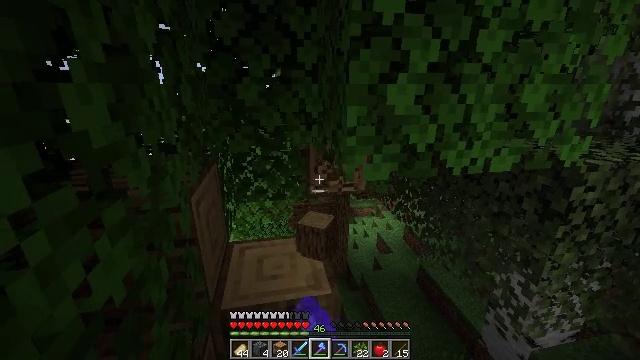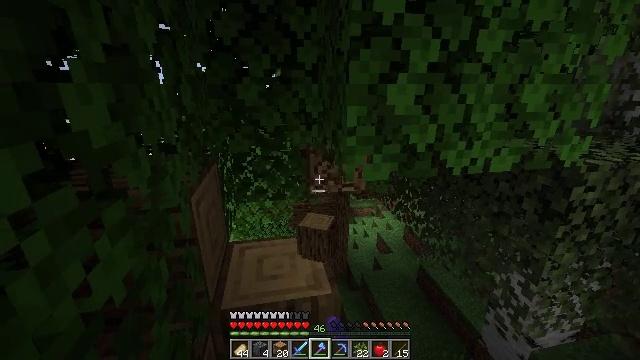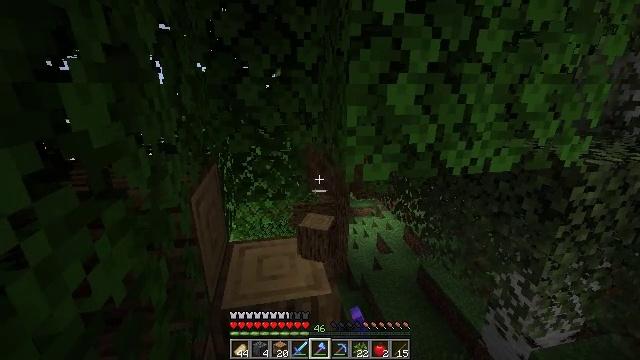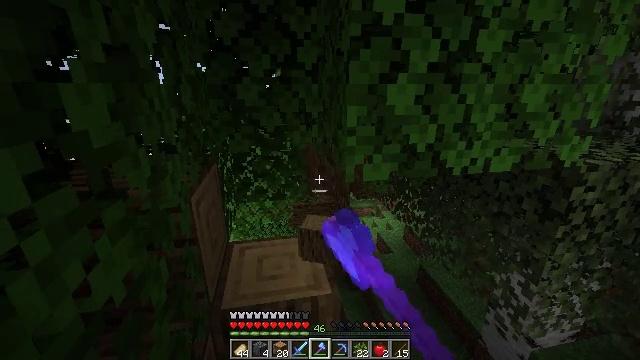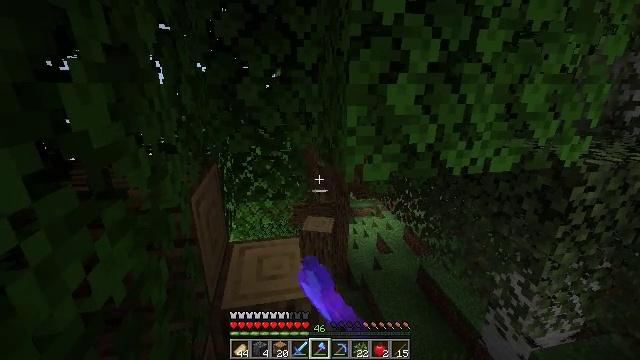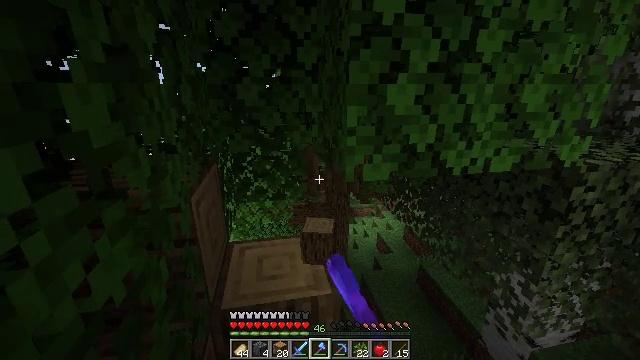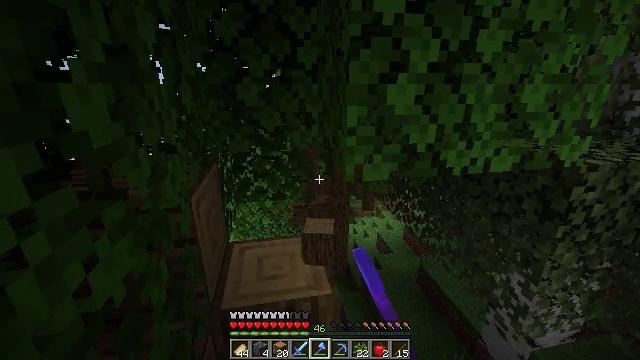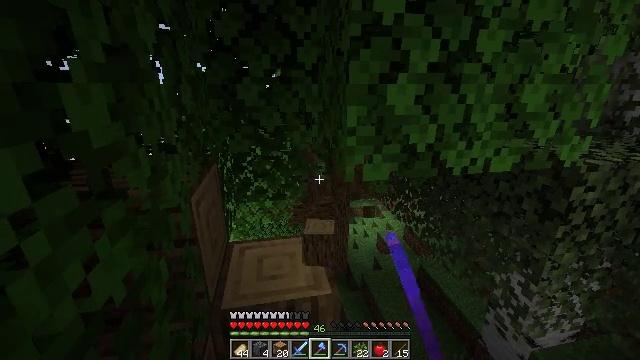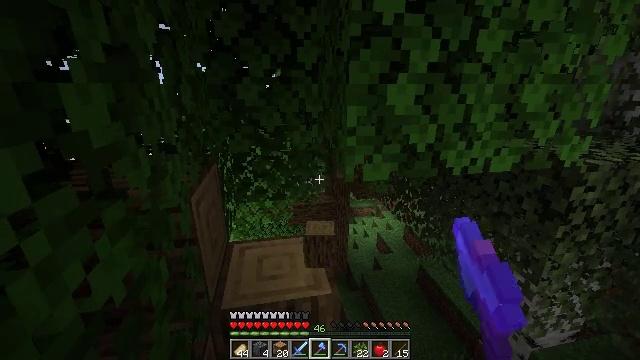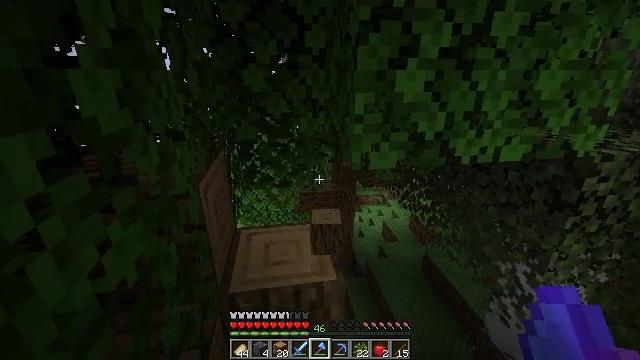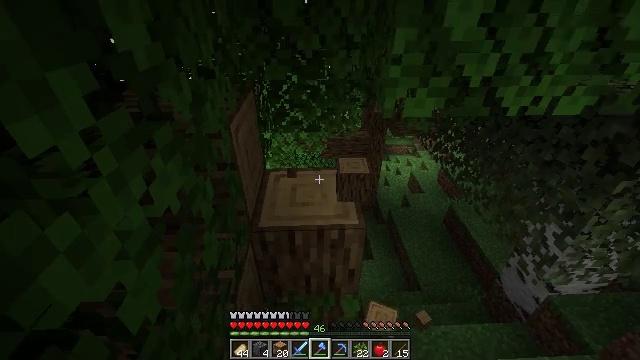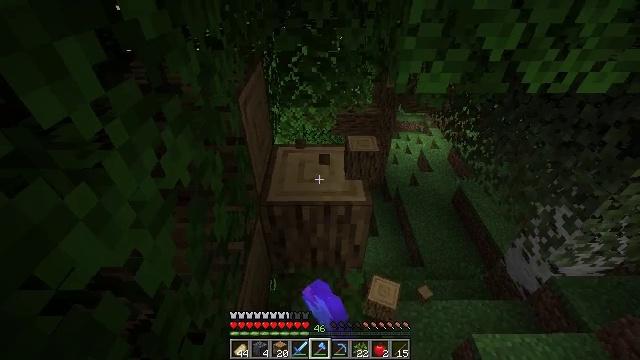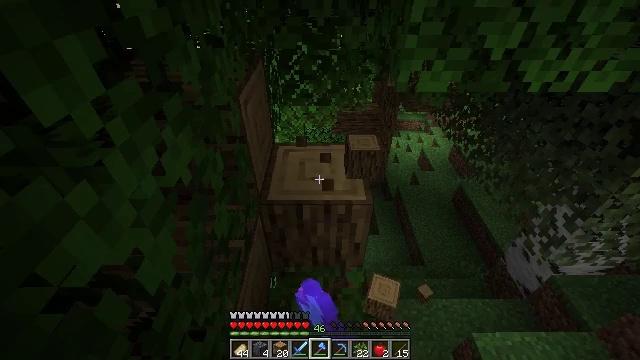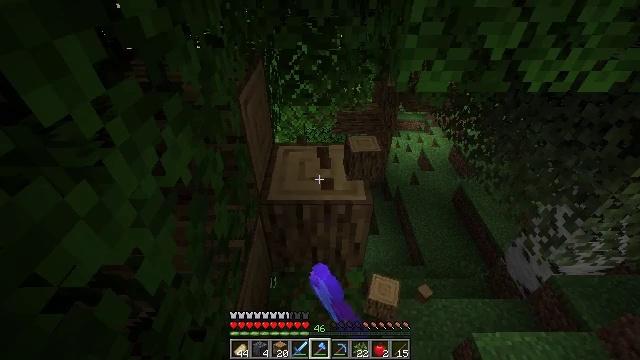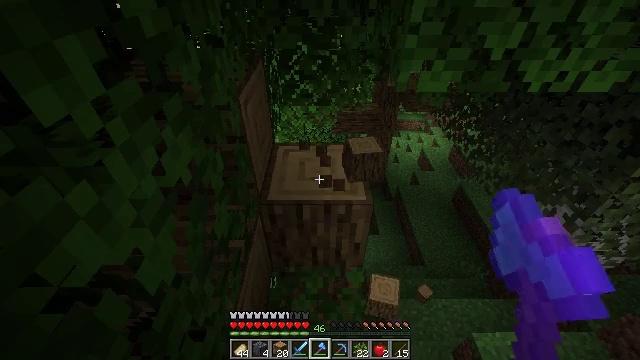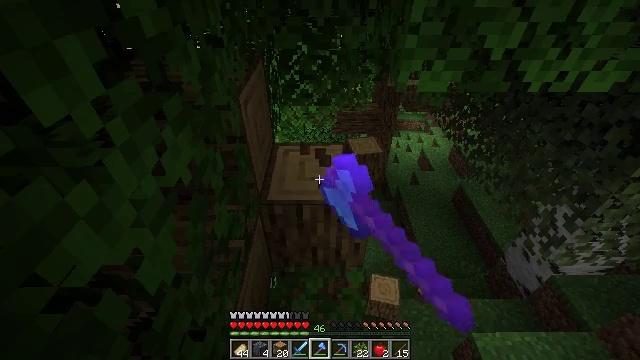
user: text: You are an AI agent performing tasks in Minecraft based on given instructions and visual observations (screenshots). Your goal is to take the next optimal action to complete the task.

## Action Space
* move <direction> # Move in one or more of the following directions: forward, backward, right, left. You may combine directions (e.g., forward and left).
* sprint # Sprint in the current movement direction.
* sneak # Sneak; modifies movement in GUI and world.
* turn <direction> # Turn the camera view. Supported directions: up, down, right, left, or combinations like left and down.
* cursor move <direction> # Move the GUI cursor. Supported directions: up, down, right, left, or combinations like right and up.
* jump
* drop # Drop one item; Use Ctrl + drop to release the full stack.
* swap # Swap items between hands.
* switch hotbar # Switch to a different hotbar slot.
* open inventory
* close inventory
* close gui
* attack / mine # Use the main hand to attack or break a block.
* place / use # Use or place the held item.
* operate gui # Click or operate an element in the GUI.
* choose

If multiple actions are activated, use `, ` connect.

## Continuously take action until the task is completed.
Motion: motion action
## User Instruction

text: Collect oak log for crafting.
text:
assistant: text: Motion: attack / mine
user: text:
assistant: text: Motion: attack / mine
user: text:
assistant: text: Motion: attack / mine
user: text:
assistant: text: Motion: attack / mine
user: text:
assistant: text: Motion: attack / mine
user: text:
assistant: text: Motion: attack / mine
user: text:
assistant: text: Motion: attack / mine
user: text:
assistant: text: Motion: attack / mine
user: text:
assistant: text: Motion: turn left and down, attack / mine
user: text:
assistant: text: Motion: turn left and down, attack / mine
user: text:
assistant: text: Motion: turn left and down, attack / mine
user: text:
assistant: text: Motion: attack / mine
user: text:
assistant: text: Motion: attack / mine
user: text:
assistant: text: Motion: attack / mine
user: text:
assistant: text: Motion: attack / mine
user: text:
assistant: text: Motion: attack / mine
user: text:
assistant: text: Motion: attack / mine
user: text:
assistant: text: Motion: attack / mine
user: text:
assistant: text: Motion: attack / mine
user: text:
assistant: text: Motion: attack / mine
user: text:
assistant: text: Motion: attack / mine
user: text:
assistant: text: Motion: attack / mine
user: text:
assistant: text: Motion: attack / mine
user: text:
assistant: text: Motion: attack / mine
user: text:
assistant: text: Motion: attack / mine
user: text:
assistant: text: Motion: attack / mine
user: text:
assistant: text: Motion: turn left and up, attack / mine
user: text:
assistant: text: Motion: attack / mine